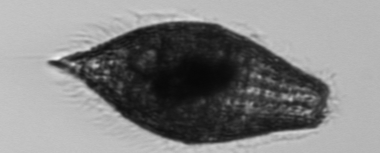
Label: Tiarina_fusus